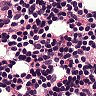
Metastatic tissue present: no